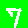
Digit: 7